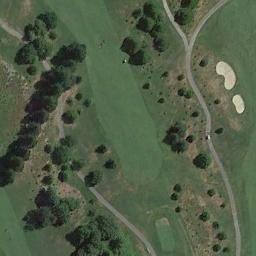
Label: golf_course